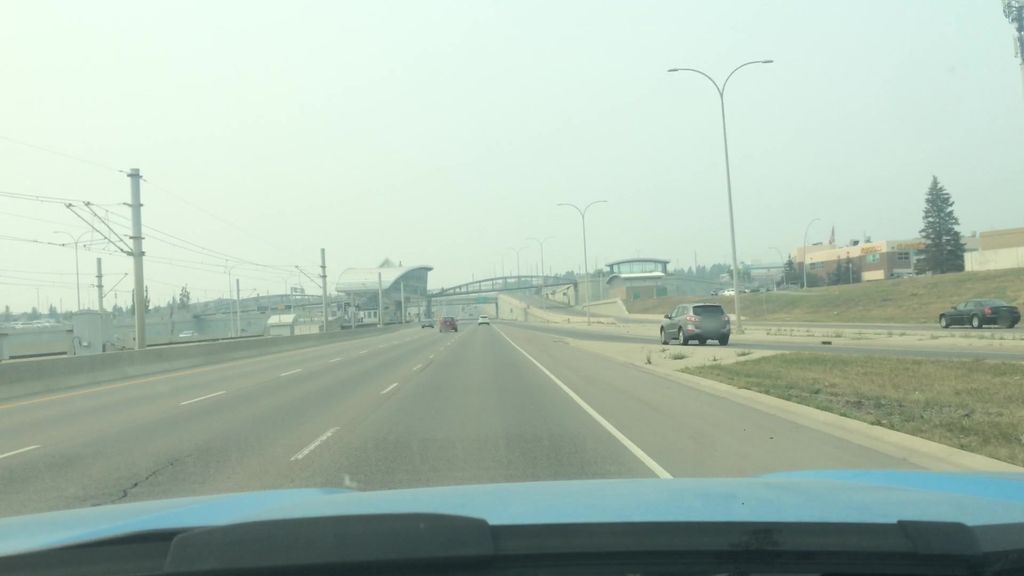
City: calgary